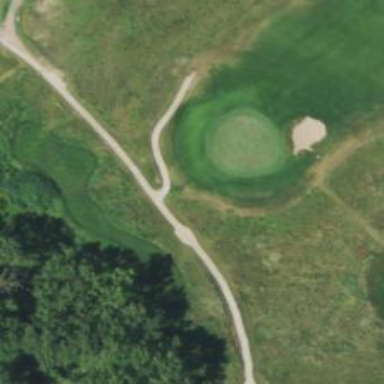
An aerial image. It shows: Pathway for golfing.